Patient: sex F, age 62
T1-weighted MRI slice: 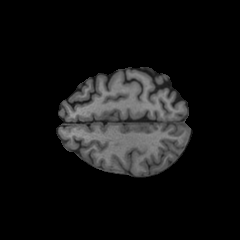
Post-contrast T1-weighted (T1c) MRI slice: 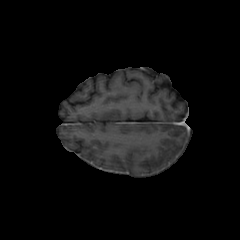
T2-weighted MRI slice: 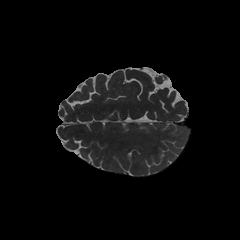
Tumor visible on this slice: no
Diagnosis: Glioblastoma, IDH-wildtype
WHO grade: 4